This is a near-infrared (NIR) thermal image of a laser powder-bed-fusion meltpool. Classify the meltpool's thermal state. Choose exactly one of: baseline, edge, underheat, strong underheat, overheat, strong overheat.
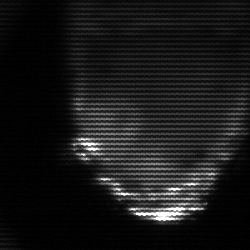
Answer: edge